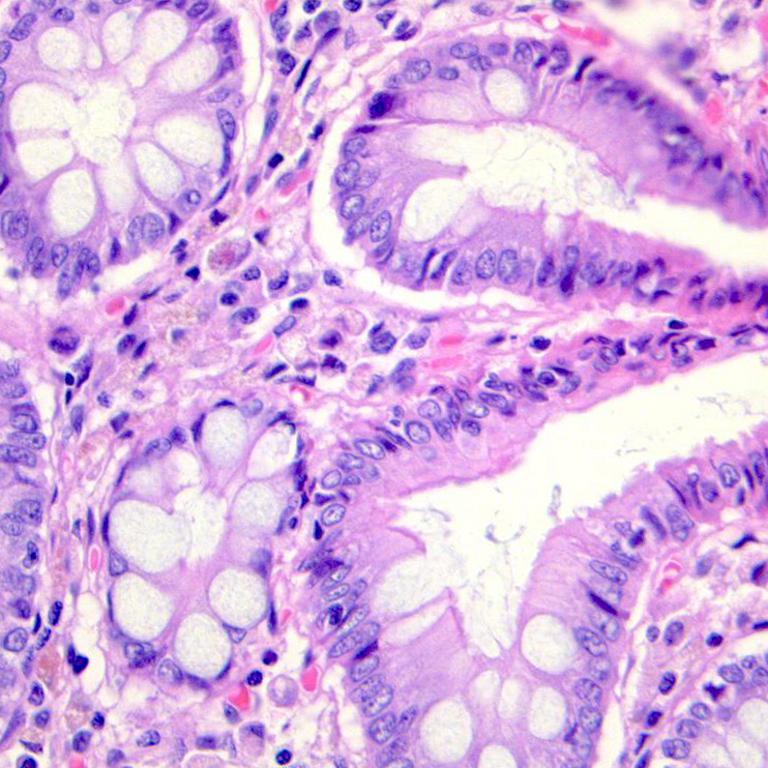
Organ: colon
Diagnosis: benign